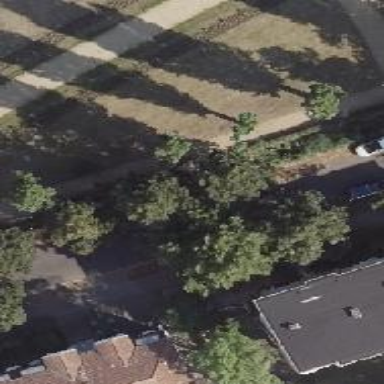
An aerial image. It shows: Avenue lined with deciduous broadleaved trees.